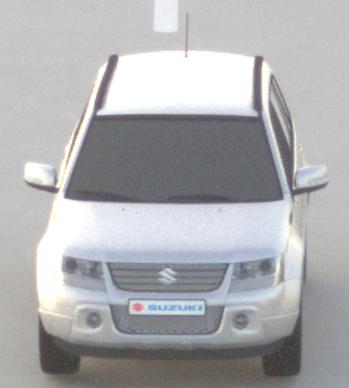
Make: Suzuki
Model: Grand Vitara
Detailed model: Gen. 1 JT
Model produced from: 2009
Model produced until: 2012
Doors: 5
Color: white
Road condition: dry road
Daytime: sunrise or sunset
Contrast: low contrast